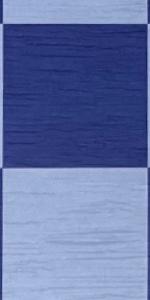
Label: Empty